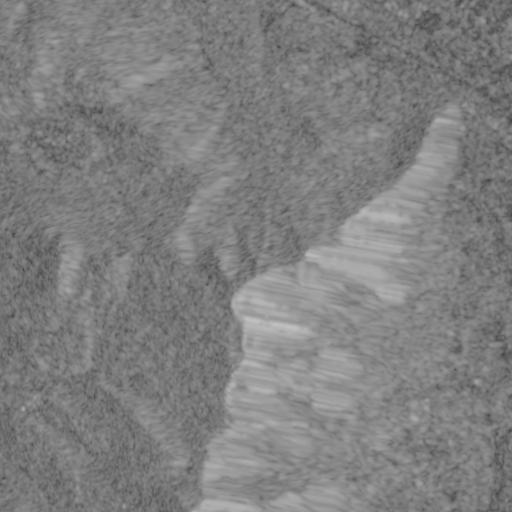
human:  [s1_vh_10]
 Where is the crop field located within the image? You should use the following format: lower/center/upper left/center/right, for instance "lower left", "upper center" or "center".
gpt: The crop field is located in the lower right of the image.
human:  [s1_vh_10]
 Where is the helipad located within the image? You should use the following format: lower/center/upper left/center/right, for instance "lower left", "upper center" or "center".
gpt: The helipad is located in the upper right of the image.
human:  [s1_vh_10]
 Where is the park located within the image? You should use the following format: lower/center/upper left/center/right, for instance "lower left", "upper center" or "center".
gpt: The park is located in the lower right of the image.
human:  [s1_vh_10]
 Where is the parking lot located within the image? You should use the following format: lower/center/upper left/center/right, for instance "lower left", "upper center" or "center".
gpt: The parking lot is located in the lower left of the image.
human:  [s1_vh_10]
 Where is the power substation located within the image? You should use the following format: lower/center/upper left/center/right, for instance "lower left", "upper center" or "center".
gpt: The power substation is located in the upper right of the image.
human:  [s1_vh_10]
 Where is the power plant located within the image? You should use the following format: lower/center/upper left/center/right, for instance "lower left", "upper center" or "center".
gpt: There is no power plant in the image.

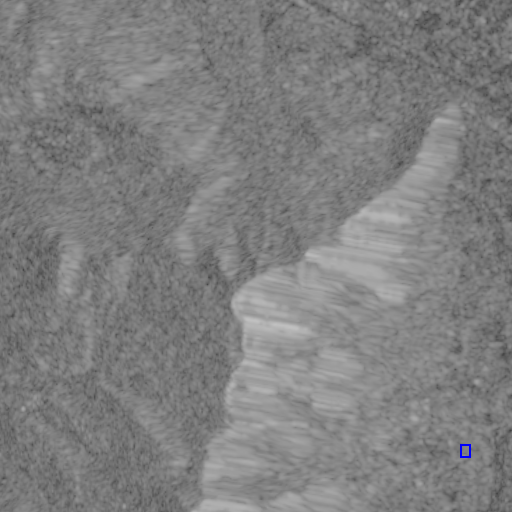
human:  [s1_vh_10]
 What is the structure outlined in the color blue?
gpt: The structure outlined in blue is a crop field.
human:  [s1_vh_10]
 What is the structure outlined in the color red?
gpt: There is no red outline.